Question: Asking the Simplest Question, I have searched a lot related to my problem but didn't find any solution. I Have a layout in an Android application in which I'm using a 'listview' with 'progressbar'. All the task in doing in class. I want to Show the progress bar in centre of the activity before loading a list. Can anyone tell me where i'm going wrong or what changes are required for this solution. Thanks in Advance.
'''
<ProgressBar
android:id="@+id/progressBar1"
android:layout_width="wrap_content"
android:layout_height="wrap_content"
android:layout_alignParentTop="true"
android:layout_gravity="center_horizontal"
android:visibility="invisible" />
<ListView
android:id="@android:id/list"
android:layout_width="match_parent"
android:layout_height="fill_parent" >
</ListView>
'''
'''
public class GettingAlerts extends ListActivity {
// Initialization
IPAddress ipAddressObject = new IPAddress();
public static String GETTING_ALERTS_URL = "http://"
+ IPAddress.IP_Address.toString()
+ "/MyServices/Alerts/AlertService.svc/gettingAllAlerts";
// TAGS
public static String TAG_NAME = "GetAllAlertsResult";
public static String TAG_ALERT_TITLE = "alertTitle";
public static String TAG_ALERT_DESCRIPTION = "alertDescription";
public static String TAG_ALERT_OWNER = "alertOwner";
public static String TAG_ALERT_DEADLINE = "alertDeadline";
static String Serv_Response = "";
ArrayList<Alerts> alertsList;
ProgressBar pg;
@Override
protected void onCreate(Bundle savedInstanceState) {
// TODO Auto-generated method stub
super.onCreate(savedInstanceState);
setContentView(R.layout.alert_activity_list);
pg = (ProgressBar) findViewById(R.id.progressBar1);
// requestWindowFeature(Window.FEATURE_INDETERMINATE_PROGRESS);
// setProgressBarIndeterminateVisibility(true);
alertsList = new ArrayList<Alerts>();
ListView lv = getListView();
// setProgressBarIndeterminateVisibility(false);
new GettingAlertsList().execute();
}
private class GettingAlertsList extends AsyncTask<Void, Void, Void> {
@Override
protected Void doInBackground(Void... params) {
// TODO Auto-generated method stub
// LinearLayout linlaHeaderProgress = (LinearLayout)
// findViewById(R.id.linlaHeaderProgress);
DefaultHttpClient httpClient = new DefaultHttpClient();
HttpGet httpGet = new HttpGet(GETTING_ALERTS_URL);
HttpResponse httpResponse = null;
try {
httpResponse = httpClient.execute(httpGet);
} catch (ClientProtocolException e) {
// TODO Auto-generated catch block
e.printStackTrace();
} catch (IOException e) {
// TODO Auto-generated catch block
e.printStackTrace();
}
HttpEntity httpEntity = httpResponse.getEntity();
try {
Serv_Response = EntityUtils.toString(httpEntity);
} catch (ParseException e) {
// TODO Auto-generated catch block
e.printStackTrace();
} catch (IOException e) {
// TODO Auto-generated catch block
e.printStackTrace();
}
try {
if (Serv_Response != null) {
JSONObject jsonObj = new JSONObject(Serv_Response);
JSONArray quiz = jsonObj.getJSONArray(TAG_NAME);
for (int i = 0; i < quiz.length(); i++) {
JSONObject c = quiz.getJSONObject(i);
String alert_title = c.getString(TAG_ALERT_TITLE);
String alert_owner = c.getString(TAG_ALERT_OWNER);
String alert_desc = c.getString(TAG_ALERT_DESCRIPTION);
String alert_dealdine = c.getString(TAG_ALERT_DEADLINE);
Alerts alertObject = new Alerts();
alertObject.setAlertTitle(alert_title);
alertObject.setAlertDescription(alert_desc);
alertObject.setAlertDeadline(alert_dealdine);
alertObject.setAlertOwner(alert_owner);
alertsList.add(alertObject);
}
}
} catch (JSONException e) {
// TODO: handle exception
e.printStackTrace();
}
return null;
}
@Override
protected void onPostExecute(Void result) {
// TODO Auto-generated method stub
super.onPostExecute(result);
CustomAlertListAdapter adapter = new CustomAlertListAdapter(
GettingAlerts.this, alertsList);
setListAdapter(adapter);
pg.setVisibility(View.GONE);
}
@Override
protected void onPreExecute() {
// TODO Auto-generated method stub
super.onPreExecute();
pg.setVisibility(View.VISIBLE);
}
}
}
'''

As you could see the is at the top of the activity. I want that in 'center' of the activity before loading the List.
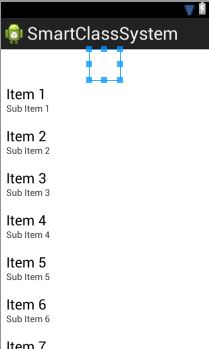
Answer: Try this..
Remove 'android:layout_alignParentTop="true"' and 'android:layout_gravity="center_horizontal"' and add 'android:layout_centerInParent="true"'
'''
<RelativeLayout xmlns:android="http://schemas.android.com/apk/res/android"
xmlns:tools="http://schemas.android.com/tools"
android:layout_width="match_parent"
android:layout_height="match_parent" >
<ProgressBar
android:id="@+id/progressBar1"
android:layout_width="wrap_content"
android:layout_height="wrap_content"
android:layout_centerInParent="true"
android:visibility="invisible" />
<ListView
android:id="@android:id/list"
android:layout_width="match_parent"
android:layout_height="fill_parent" >
</ListView>
</RelativeLayout>
'''